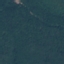
Land use / land cover: Forest